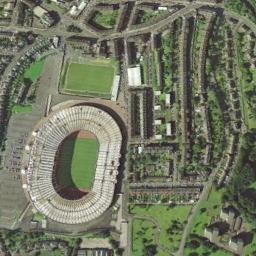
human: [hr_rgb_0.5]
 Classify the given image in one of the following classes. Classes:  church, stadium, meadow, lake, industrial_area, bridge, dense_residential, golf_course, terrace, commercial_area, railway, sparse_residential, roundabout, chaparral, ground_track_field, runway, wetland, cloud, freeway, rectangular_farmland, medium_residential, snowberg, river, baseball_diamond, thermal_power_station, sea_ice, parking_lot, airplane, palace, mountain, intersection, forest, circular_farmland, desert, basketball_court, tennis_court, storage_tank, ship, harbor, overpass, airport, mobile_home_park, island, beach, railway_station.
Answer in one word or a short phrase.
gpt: stadium